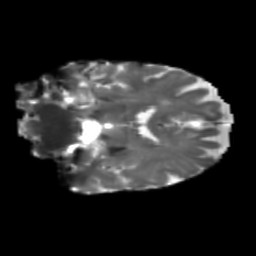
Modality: T2w
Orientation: coronal
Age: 71
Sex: female
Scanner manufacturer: siemens
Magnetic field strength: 3 T
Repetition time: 5.25 s
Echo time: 0.08 s